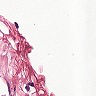
Metastatic tissue present: no